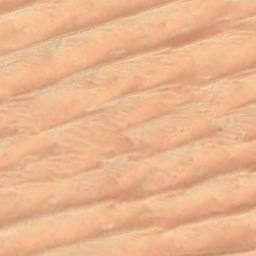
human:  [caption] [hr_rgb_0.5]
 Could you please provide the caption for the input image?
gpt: The desert has yellow sand and lots of transverse sand ridges .

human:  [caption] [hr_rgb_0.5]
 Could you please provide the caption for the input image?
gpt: The desert is full of yellow sand .

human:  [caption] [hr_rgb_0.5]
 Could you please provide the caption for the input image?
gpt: There are many lines in the desert .

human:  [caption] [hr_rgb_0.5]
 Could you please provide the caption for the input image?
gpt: This is a strip of yellow desert .

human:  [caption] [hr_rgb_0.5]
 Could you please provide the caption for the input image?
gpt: A yellow desert with patterned stripes .